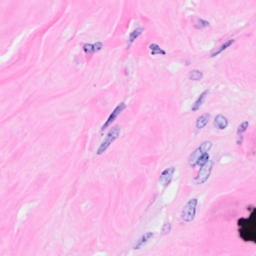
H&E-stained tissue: Breast